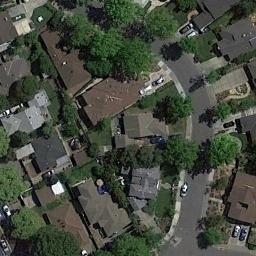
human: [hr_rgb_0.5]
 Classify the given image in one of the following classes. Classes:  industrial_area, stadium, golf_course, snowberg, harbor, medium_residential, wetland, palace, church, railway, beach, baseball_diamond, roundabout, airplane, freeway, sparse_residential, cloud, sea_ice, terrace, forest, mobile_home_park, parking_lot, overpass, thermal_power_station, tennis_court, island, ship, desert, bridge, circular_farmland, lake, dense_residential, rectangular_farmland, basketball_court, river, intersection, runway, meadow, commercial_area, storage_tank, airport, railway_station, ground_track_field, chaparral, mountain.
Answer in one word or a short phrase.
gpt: medium_residential